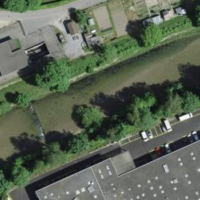
EUNIS habitat code: 55
Species observed at this site:
Lamium galeobdolon